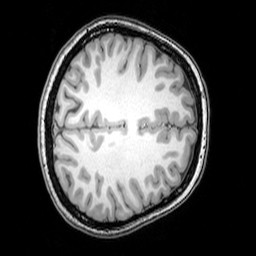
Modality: T1w
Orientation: axial
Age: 24
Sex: female
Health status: healthy
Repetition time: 0.081 s
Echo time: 0.037 s